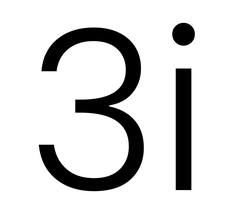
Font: Poppins-Light